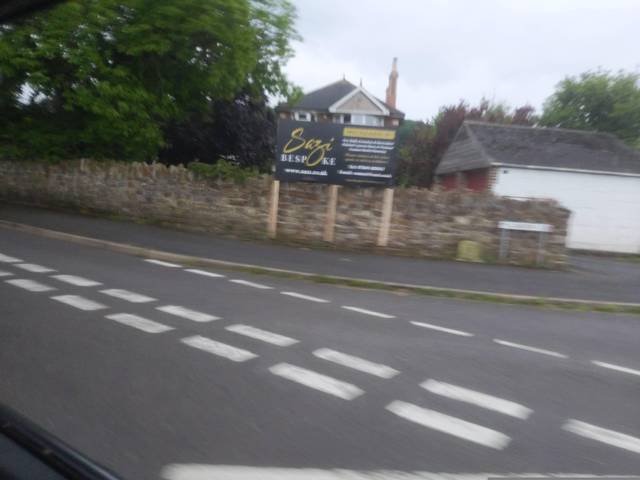
Region: United Kingdom
Coordinates: 50.364, -4.077